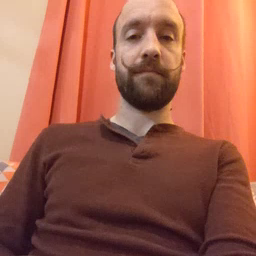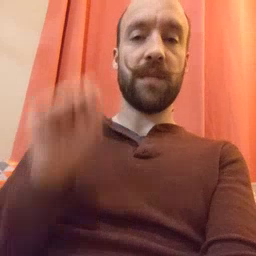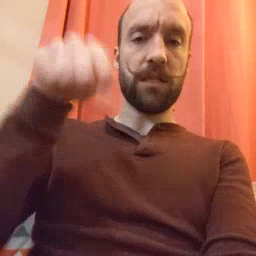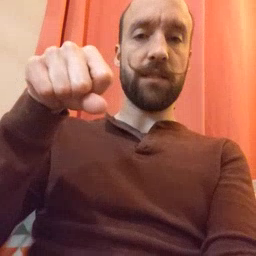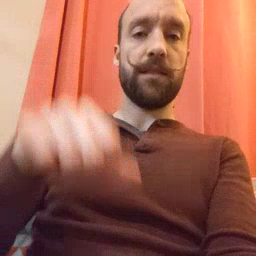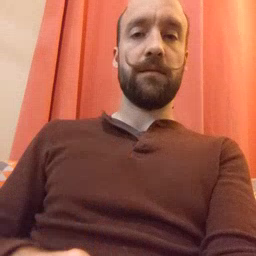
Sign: yes